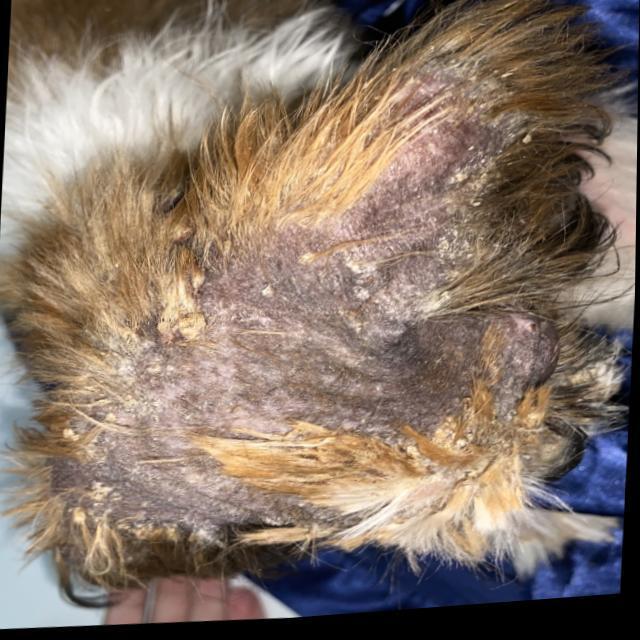
Canine demodicosis (Demodex mange) — caused by Demodex canis mites. Presents with alopecia, follicular papules, pustules, and comedones. Often localized on face and forelimbs.